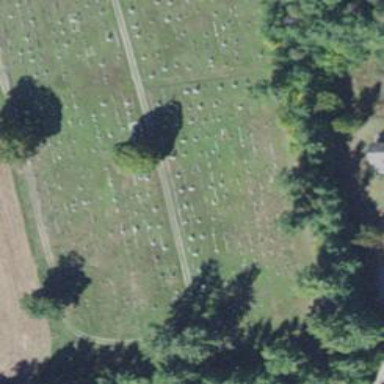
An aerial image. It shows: Cemetery.